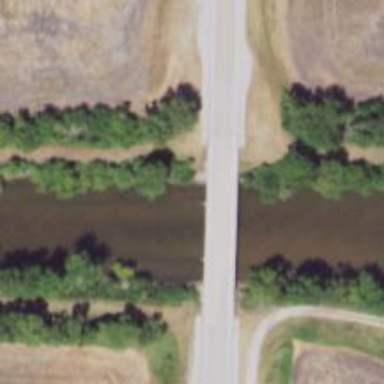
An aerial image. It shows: Secondary road crossing bridge.